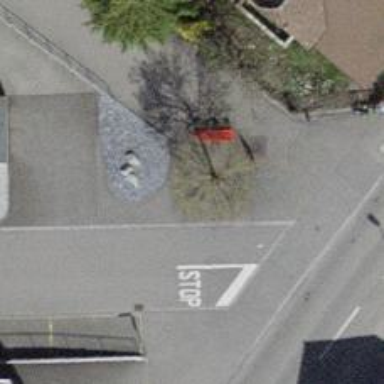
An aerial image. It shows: Bench.